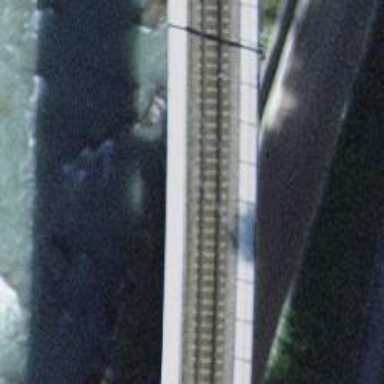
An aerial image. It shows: Narrow-gauge railway bridge with electrified contact line for single track.